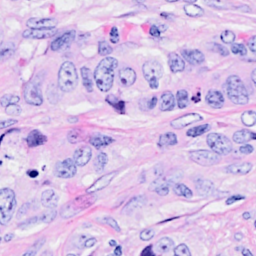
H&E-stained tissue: Breast